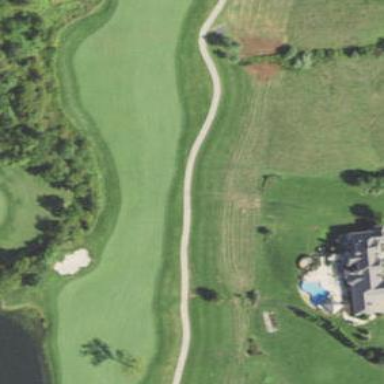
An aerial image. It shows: Grassy area designated as golf fairway.